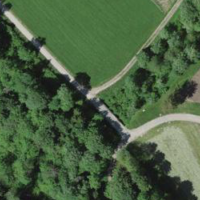
EUNIS habitat code: 52
Species observed at this site:
Galanthus nivalis